Question: Following this turorial <URL>
I have managed to create a cylindrical billboard (it utilizes a geometry shader which takes points and produces quads). The problem is that when i move the camera so that it's higher than the billboard (using gluLookat) the billboard does not rotate to truly face the camera (as if it was a cylindrical billboard).
How do I make it into spherical?
if anyone interested, here is slightly modified geometry shader code:
'''
#version 330
//based on a great tutorial at http://ogldev.atspace.co.uk/www/tutorial27/tutorial27.html
layout (points) in;
layout (triangle_strip) out;
layout (max_vertices = 4) out;
uniform mat4 mvp;
uniform vec3 cameraPos;
out vec2 texCoord;
void main(){
vec3 pos = gl_in[0].gl_Position.xyz;
pos /= gl_in[0].gl_Position.w; //normalized device coordinates
vec3 toCamera = normalize(cameraPos - pos);
vec3 up = vec3(0,1,0);
vec3 right = normalize(cross(up, toCamera)); //right-handed coordinate system
//vec3 right = cross(toCamera, up); //left-handed coordinate system
pos -= (right*0.5);
gl_Position = mvp*vec4(pos,1.0);
texCoord = vec2(0,0);
EmitVertex();
pos.y += 1.0;
gl_Position = mvp*vec4(pos,1.0);
texCoord = vec2(0,1);
EmitVertex();
pos.y -= 1.0;
pos += right;
gl_Position = mvp*vec4(pos,1.0);
texCoord = vec2(1,0);
EmitVertex();
pos.y += 1.0;
gl_Position = mvp*vec4(pos,1.0);
texCoord = vec2(1,1);
EmitVertex();
}
'''
EDIT:
As I said before, I have tried the approach of setting the 3,3-submatrix to identity. I might have explained the behaviour wrong, but this gif should do it better:

In the picture above, the camera is rotated with the billboard (red) using identity submatrix approach.
The billboard, however, should not move through the surface (white), it should maintain it's position correctly and always be on one side of the surface, which does not happen.
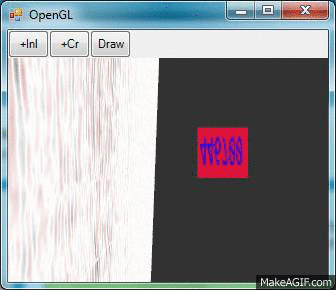
Answer: In case anyone wonders how I solved this.
I have based my solution on Quonux's answer, the only problem with it was that the billboard would rotate very fast when the camera is right above it (when the 'up' vector is almost parallel to the camera look vector). This strange behaviour is a result of using a cross product to find the 'right' vector: when the camera hovers over the top of the billboard, the cross product changes it's sign, and so does the 'right' vector's direction. That explains the rotation that happens.
So all I needed was to find a 'right' vector using some other way.
As I knew camera's rotation angles (both horizontal and vertical) I decided to use that to find a 'right' vector:
'''
rotatedRight = Vector4.Transform(unRotatedRight, Matrix4.CreateRotationY((-alpha)));
'''
and the geometry shader:
'''
...
uniform vec3 rotRight;
uniform vec3 cameraPos;
out vec2 texCoord;
void main(){
vec3 pos = gl_in[0].gl_Position.xyz;
pos /= gl_in[0].gl_Position.w; //normalized device coordinates
vec3 toCamera = normalize(cameraPos - pos);
vec3 CrossA = rotRight;
... (Continues as Quonux's code)
'''